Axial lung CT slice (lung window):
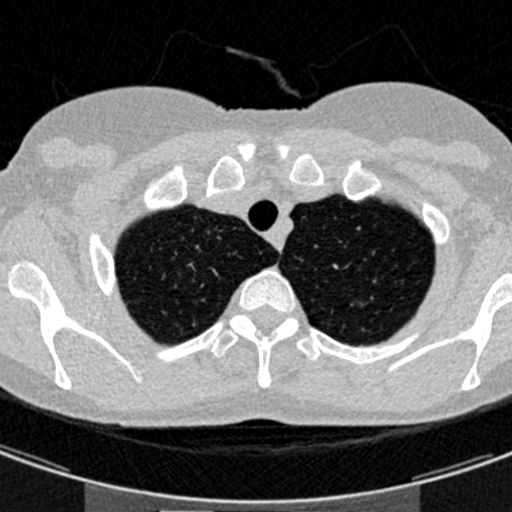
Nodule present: no